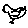
Label: bird